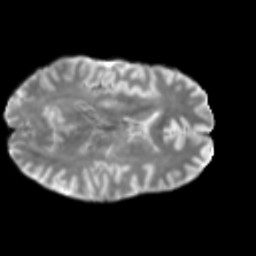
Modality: T2w
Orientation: axial
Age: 46
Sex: male
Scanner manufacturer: siemens
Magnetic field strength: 3 T
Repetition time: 5 s
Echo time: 0.092 s